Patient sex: M
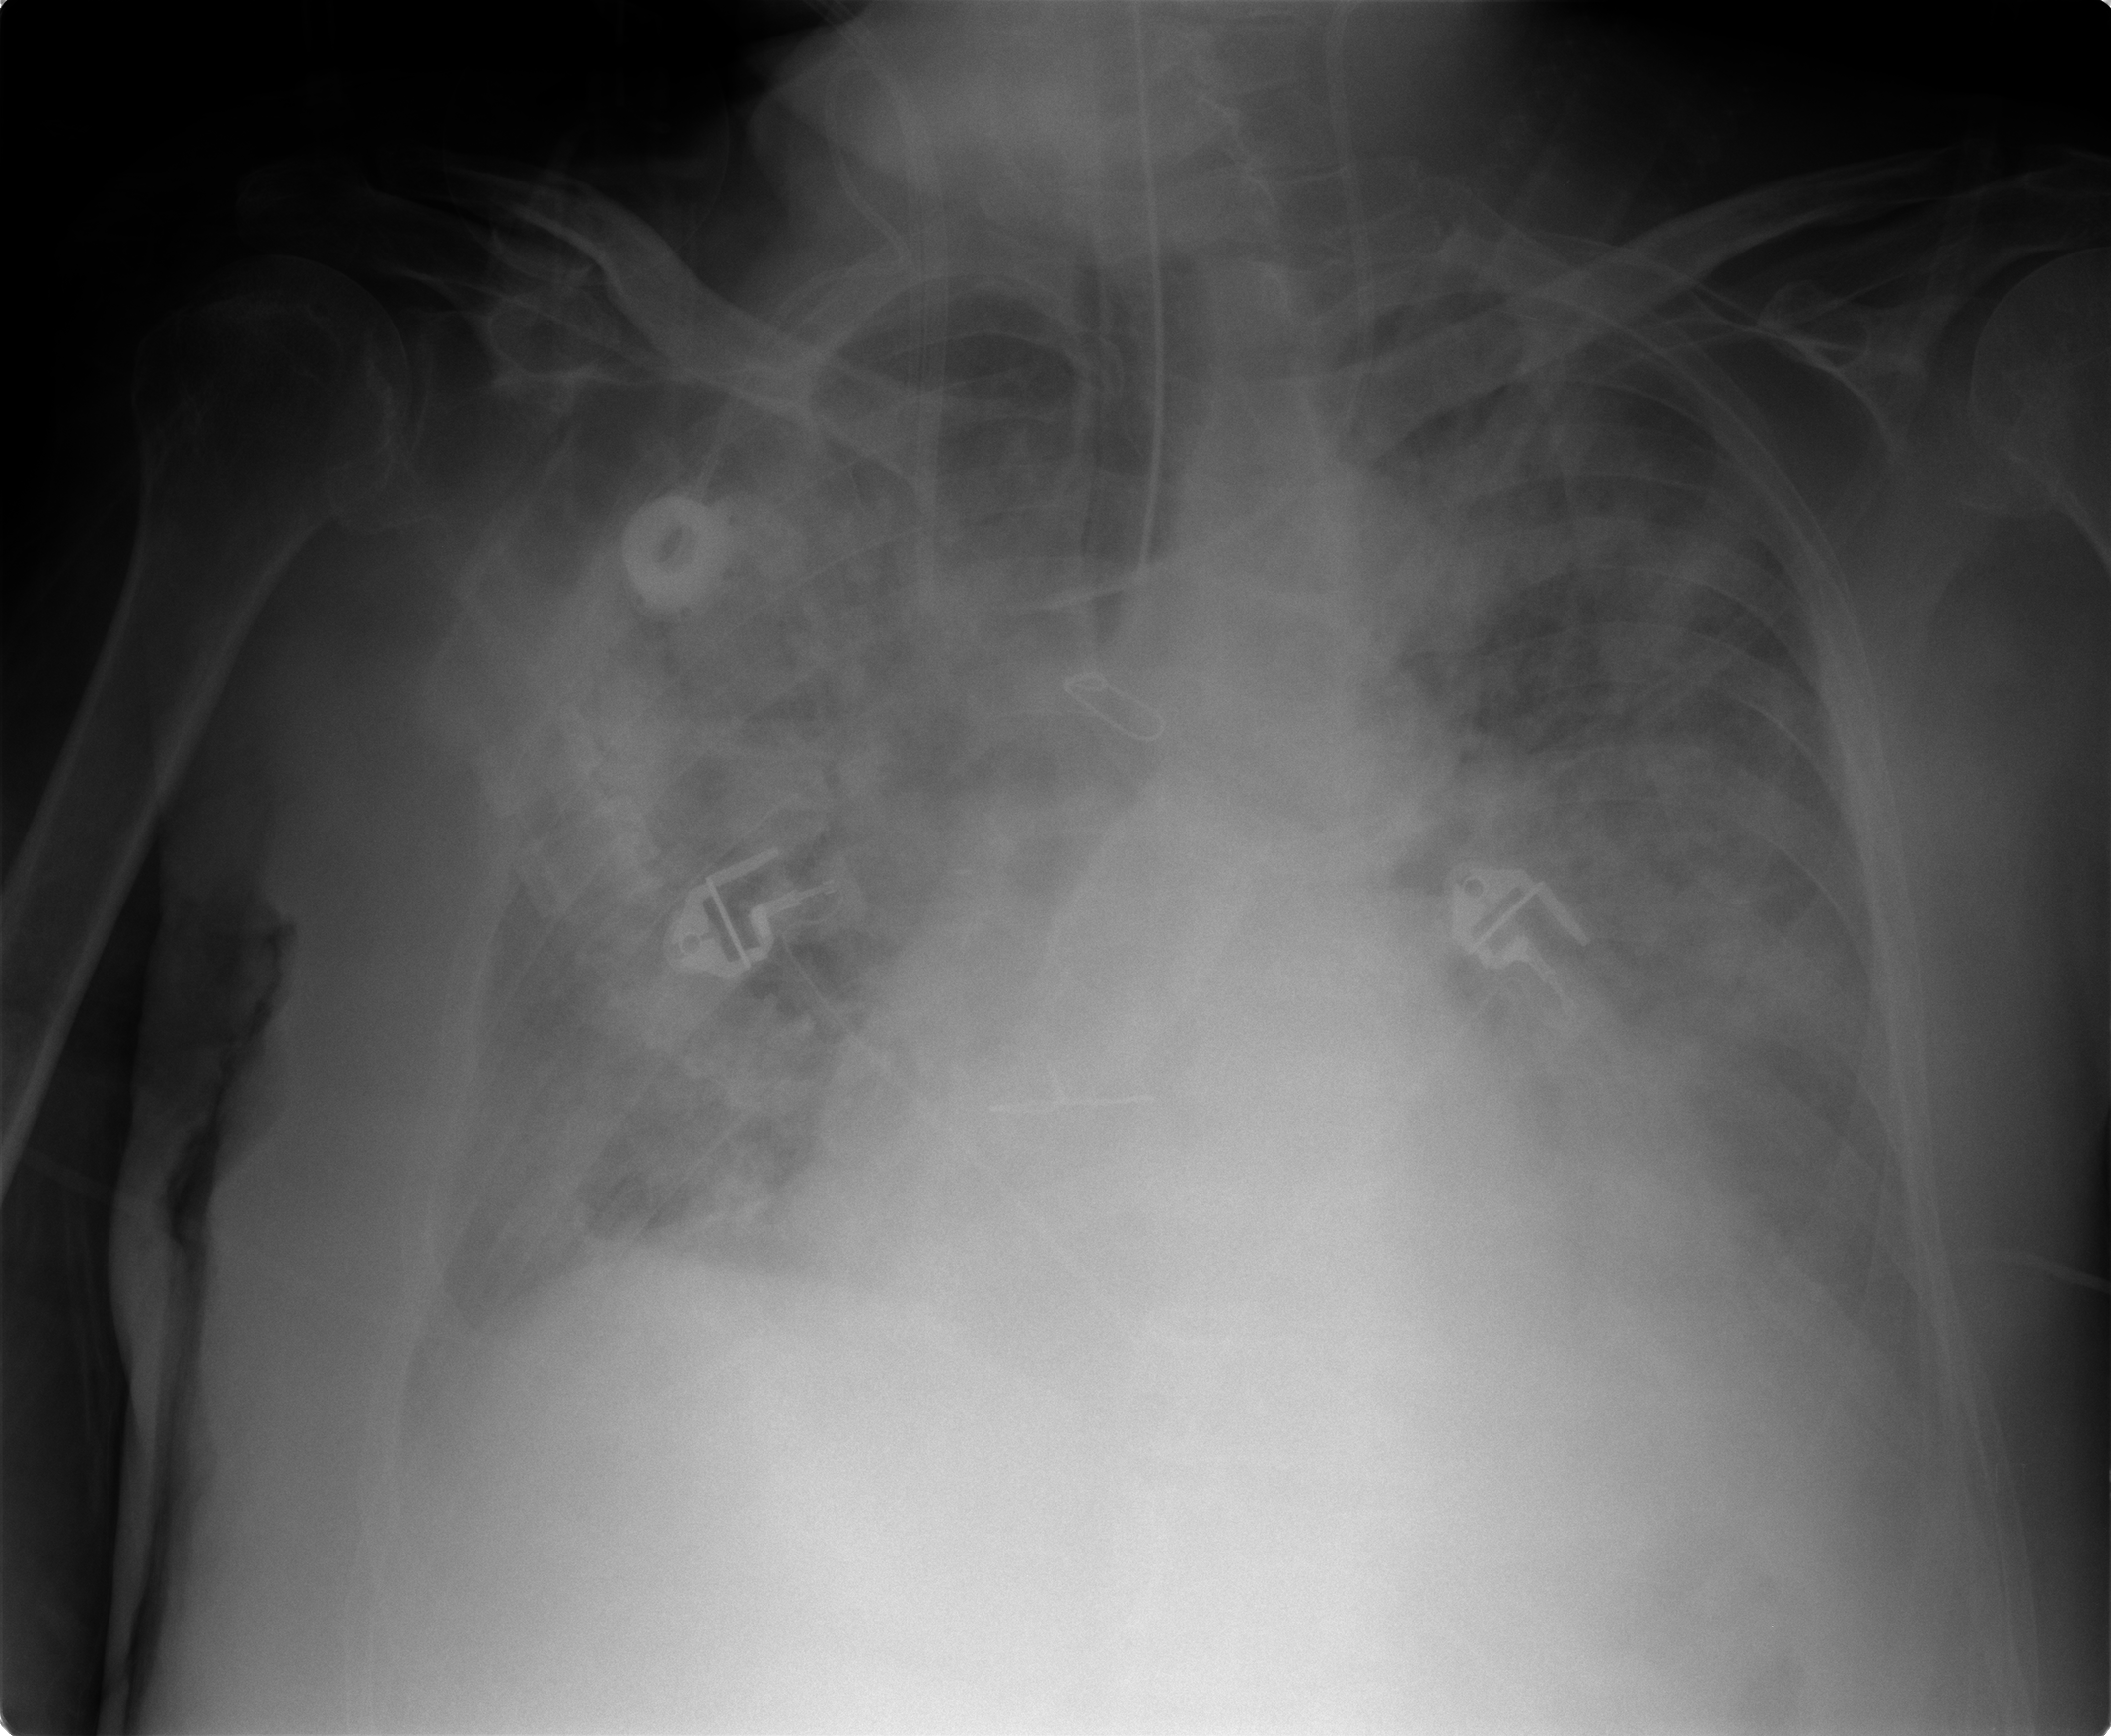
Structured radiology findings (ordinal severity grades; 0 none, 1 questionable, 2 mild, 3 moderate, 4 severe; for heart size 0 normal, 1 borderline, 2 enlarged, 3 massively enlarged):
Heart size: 2
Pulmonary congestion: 3
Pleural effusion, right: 2
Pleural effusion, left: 2
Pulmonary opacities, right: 3
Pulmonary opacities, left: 3
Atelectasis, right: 2
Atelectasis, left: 2